Field crop: maize
Growth stage: 2
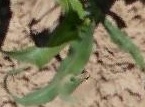
Species: maize